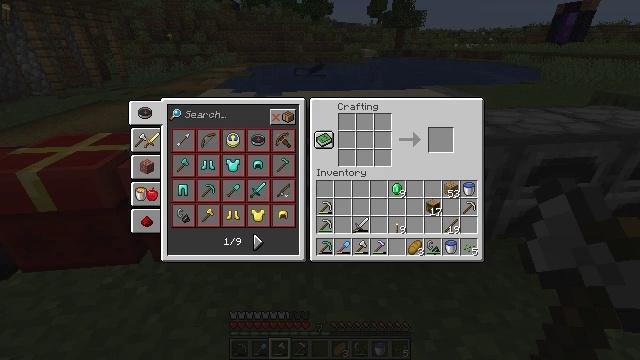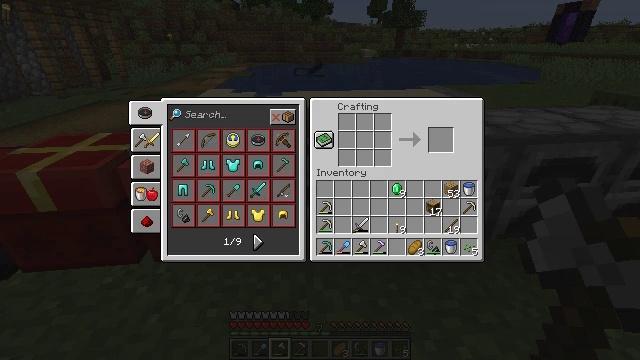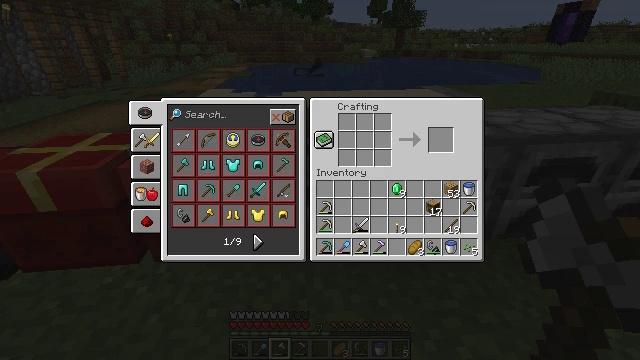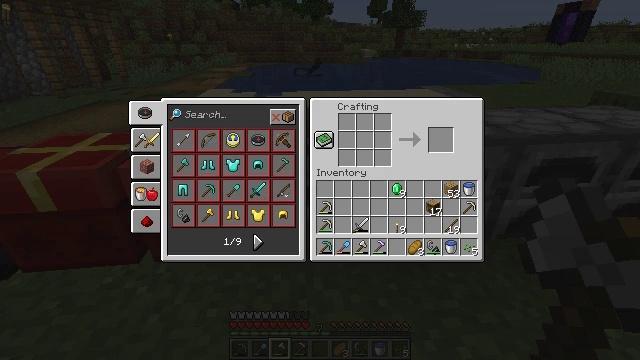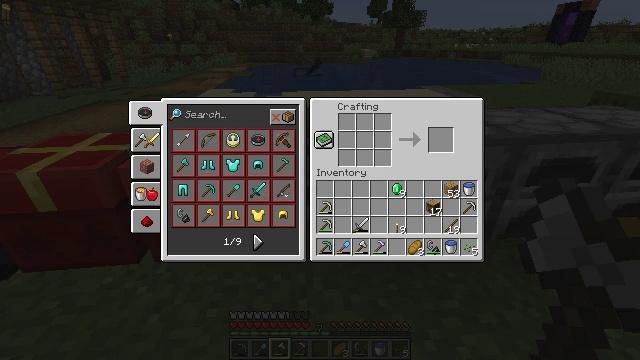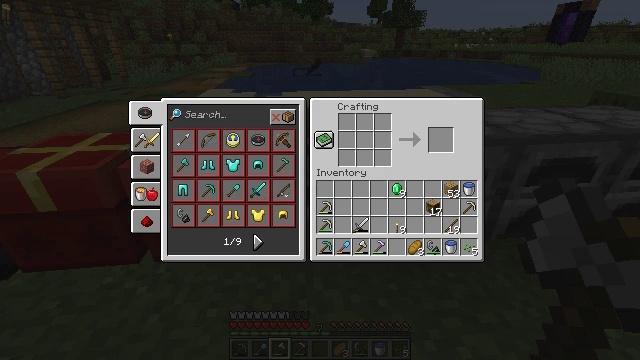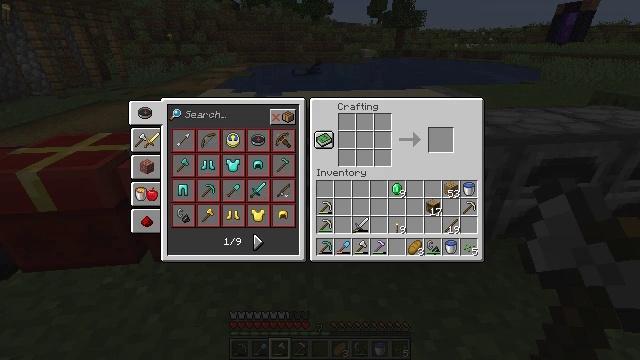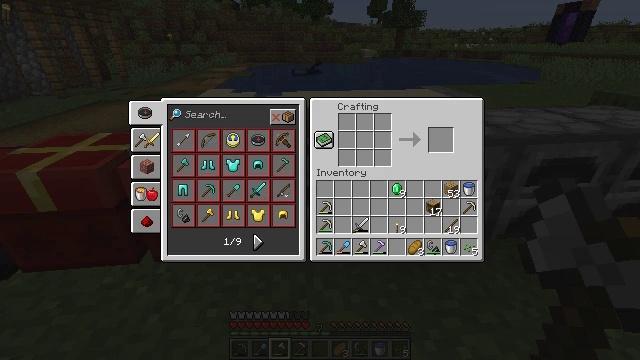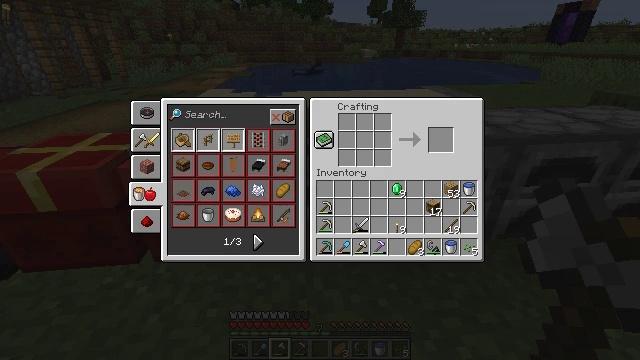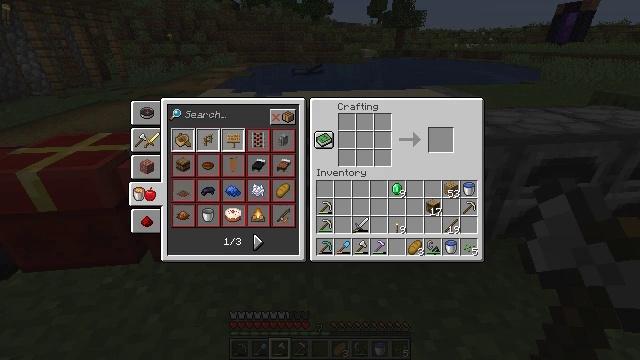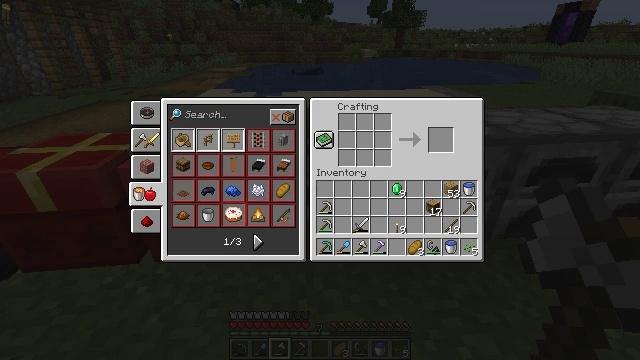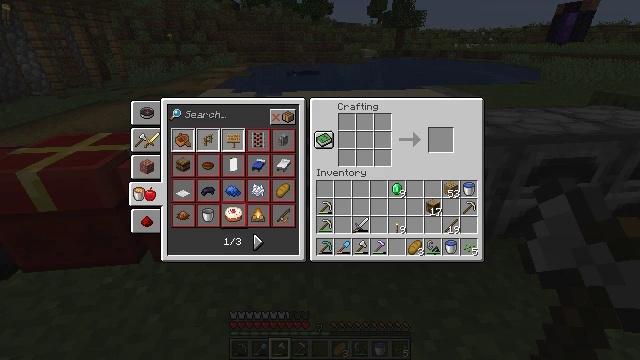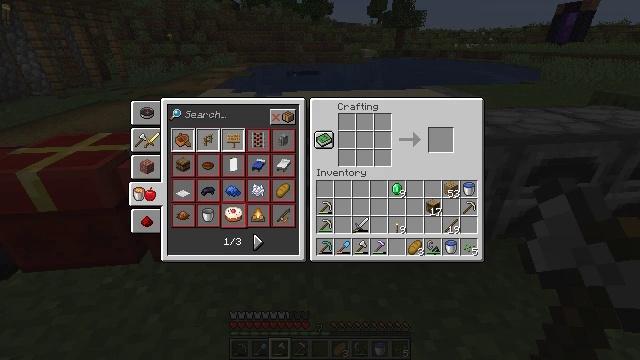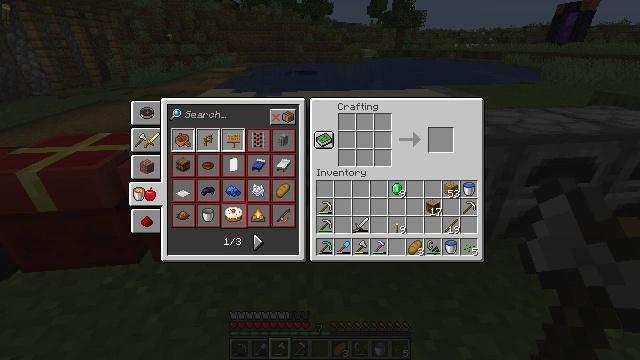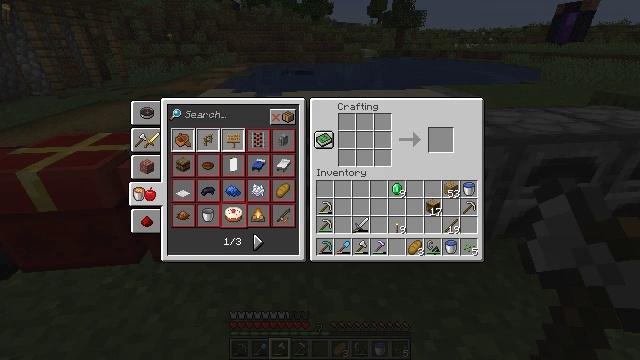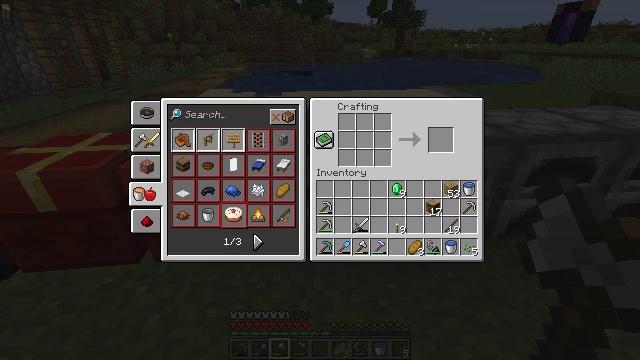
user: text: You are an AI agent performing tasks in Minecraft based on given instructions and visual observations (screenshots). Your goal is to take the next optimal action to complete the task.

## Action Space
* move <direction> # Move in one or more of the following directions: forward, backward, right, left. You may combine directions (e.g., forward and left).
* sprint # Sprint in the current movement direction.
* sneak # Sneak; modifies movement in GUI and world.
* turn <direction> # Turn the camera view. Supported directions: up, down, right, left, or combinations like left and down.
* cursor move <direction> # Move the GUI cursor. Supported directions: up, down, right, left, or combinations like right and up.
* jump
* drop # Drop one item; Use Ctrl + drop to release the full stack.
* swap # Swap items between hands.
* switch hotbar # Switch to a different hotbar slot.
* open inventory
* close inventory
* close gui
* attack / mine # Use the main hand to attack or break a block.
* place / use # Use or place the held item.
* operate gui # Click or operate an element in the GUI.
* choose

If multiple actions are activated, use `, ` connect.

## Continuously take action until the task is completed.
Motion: motion action
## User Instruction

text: Put the required items in the crafting grid to get a smithing table.
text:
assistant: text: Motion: no_op
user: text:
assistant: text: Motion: cursor move right and down
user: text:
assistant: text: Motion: no_op
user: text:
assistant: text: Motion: cursor move down
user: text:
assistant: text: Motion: no_op
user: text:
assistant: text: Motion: no_op
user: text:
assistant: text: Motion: no_op
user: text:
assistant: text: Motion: operate gui
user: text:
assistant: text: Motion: operate gui
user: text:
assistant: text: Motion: no_op
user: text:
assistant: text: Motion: no_op
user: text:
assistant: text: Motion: no_op
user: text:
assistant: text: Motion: no_op
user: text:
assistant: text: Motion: no_op
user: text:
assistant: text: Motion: no_op
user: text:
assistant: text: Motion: no_op
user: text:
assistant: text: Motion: no_op
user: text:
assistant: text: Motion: no_op
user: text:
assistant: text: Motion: cursor move right and down
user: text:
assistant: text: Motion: cursor move right and down
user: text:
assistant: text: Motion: cursor move right and down
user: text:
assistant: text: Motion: cursor move right
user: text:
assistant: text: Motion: no_op
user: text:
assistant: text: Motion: no_op
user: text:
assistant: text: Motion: no_op
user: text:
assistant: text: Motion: no_op
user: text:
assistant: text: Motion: no_op
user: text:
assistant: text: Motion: no_op
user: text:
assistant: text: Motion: no_op
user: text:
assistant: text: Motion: no_op